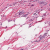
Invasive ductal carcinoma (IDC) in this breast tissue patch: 0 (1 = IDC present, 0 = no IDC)